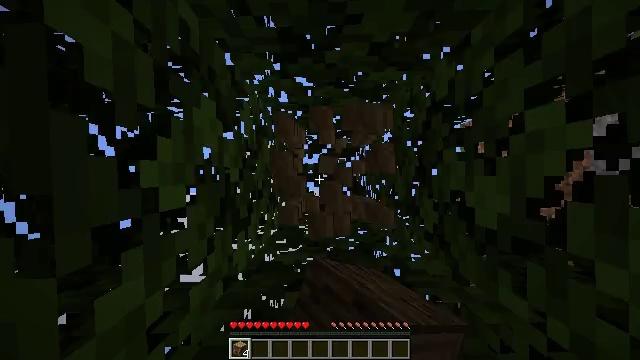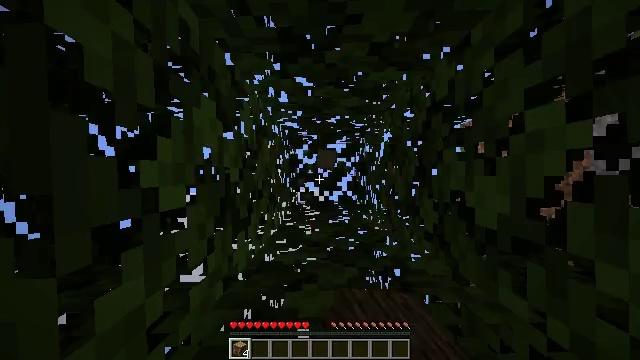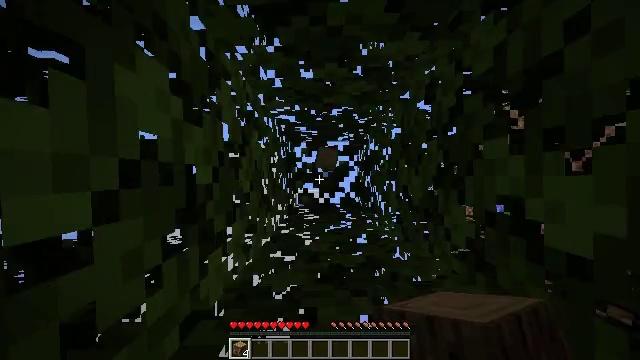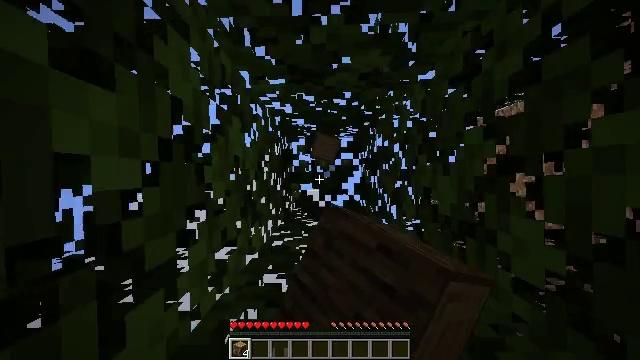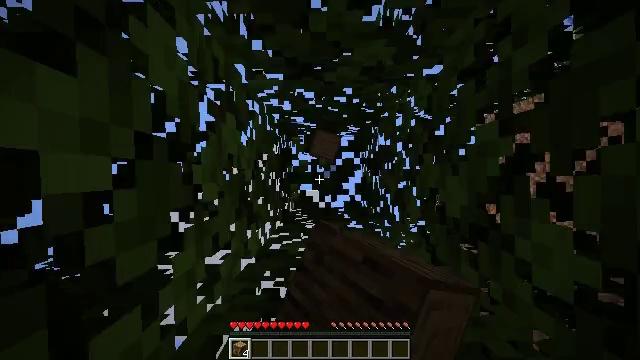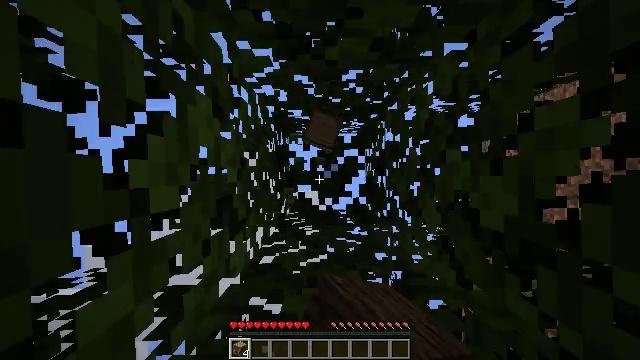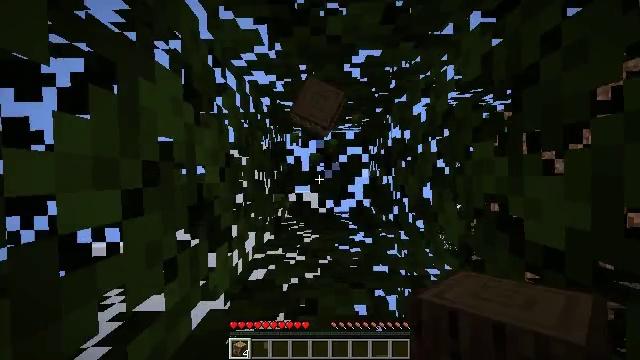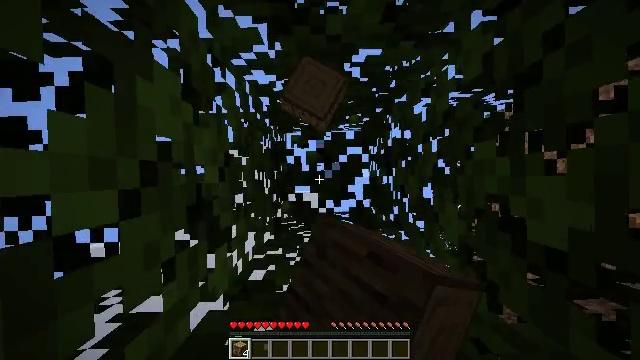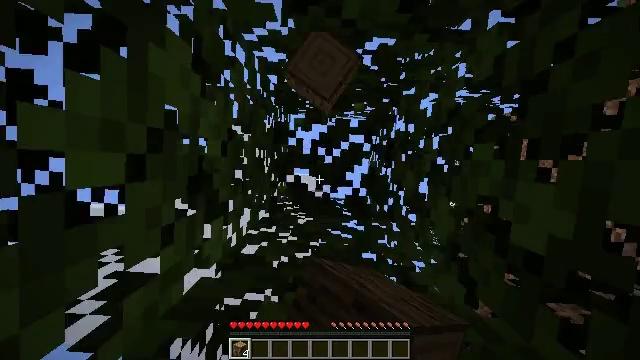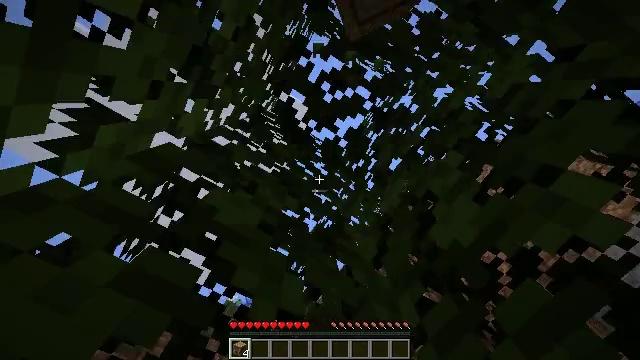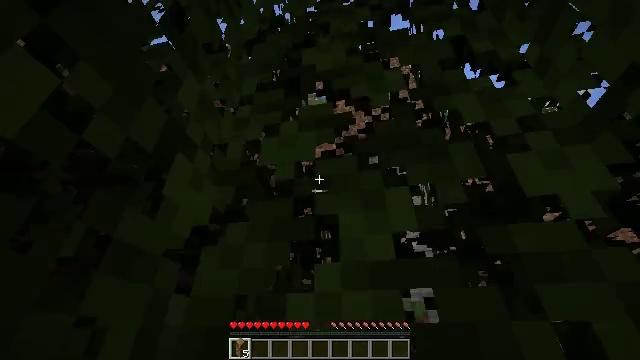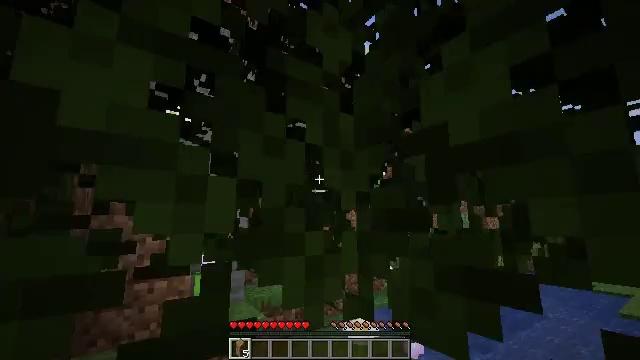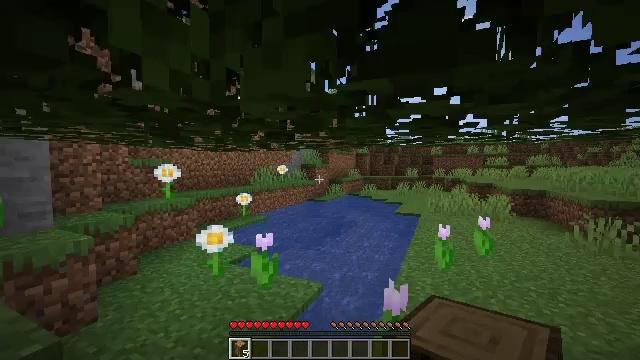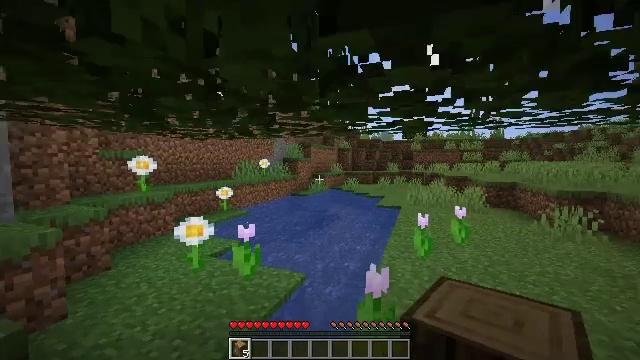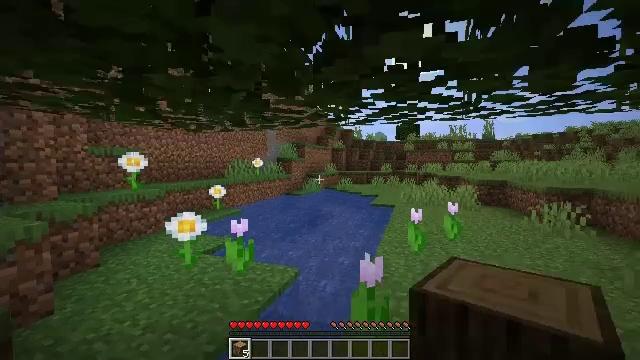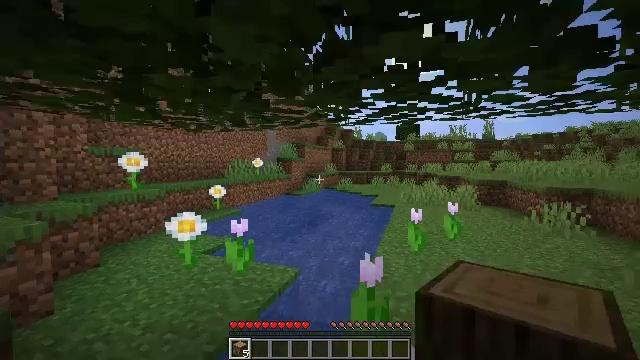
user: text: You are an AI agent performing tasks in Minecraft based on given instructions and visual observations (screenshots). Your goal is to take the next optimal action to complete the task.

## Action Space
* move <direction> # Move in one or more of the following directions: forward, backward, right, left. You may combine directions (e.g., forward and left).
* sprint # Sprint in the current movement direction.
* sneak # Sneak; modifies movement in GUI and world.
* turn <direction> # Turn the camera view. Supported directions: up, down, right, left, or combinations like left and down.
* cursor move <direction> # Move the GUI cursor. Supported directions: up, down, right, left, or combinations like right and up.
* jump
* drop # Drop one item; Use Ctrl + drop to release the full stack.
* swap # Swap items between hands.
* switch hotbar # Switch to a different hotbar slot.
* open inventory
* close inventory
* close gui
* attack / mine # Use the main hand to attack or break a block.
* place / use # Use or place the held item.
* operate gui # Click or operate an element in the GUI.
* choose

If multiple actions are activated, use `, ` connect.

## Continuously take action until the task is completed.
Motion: motion action
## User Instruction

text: Craft oak planks from an oak log.
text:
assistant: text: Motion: attack / mine
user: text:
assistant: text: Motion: attack / mine, jump
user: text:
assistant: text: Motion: attack / mine, jump
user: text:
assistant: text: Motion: attack / mine, jump
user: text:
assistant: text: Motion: attack / mine, jump
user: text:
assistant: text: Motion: attack / mine
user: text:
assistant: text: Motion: attack / mine
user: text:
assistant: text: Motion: turn right and down
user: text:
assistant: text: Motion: turn right and down
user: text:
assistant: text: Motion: turn right and down
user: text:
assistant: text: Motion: turn right and down
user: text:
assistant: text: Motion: turn right and down
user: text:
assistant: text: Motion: turn right
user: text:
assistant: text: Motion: turn right
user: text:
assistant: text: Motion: no_op
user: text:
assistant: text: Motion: no_op
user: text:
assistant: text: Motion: no_op
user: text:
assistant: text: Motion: no_op
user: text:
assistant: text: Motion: move forward, turn right and up
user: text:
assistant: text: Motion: move forward
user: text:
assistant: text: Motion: move forward
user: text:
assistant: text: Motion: move forward, sprint
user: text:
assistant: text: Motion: move forward and move right, sprint
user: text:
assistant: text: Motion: move forward and move right, sprint
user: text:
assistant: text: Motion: move forward and move right, sprint
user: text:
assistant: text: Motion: move forward and move right, sprint
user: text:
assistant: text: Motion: move forward and move right, sprint
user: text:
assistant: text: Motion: move forward, sprint
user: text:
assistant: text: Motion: move forward, sprint
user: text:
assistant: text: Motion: move forward, sprint, jump